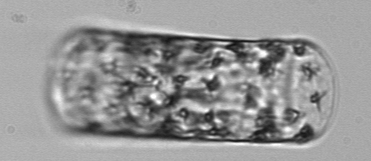
Label: Guinardia_flaccida